The plot shows one second of acceleration measured on a rotor kit. Diagnose the rotating machine from this image, choosing from: normal, misalignment, unbalance, looseness.
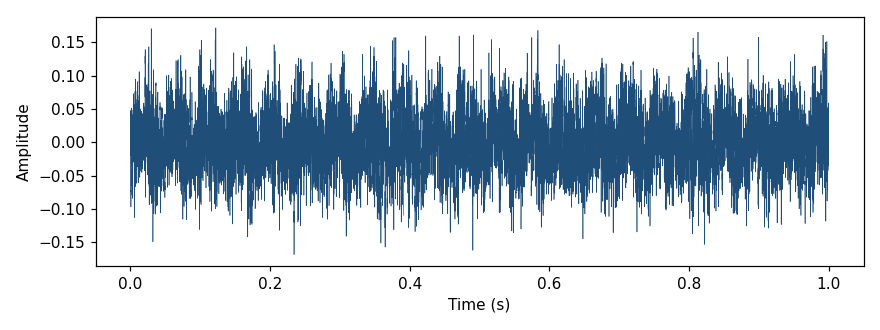
Answer: unbalance